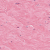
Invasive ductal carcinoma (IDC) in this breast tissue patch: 0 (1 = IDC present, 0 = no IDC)